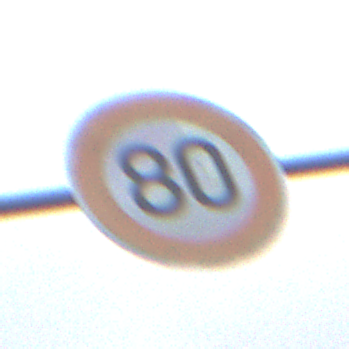
Verkehrszeichen: Geschwindigkeit80
Umgebung: Outdoor, RoadRail
Tageszeit: MorningAfternoon
Wetter: PartlyCloudy
Licht: Natural
Jahreszeit: NotSpecified
Kontrast: LowContrast